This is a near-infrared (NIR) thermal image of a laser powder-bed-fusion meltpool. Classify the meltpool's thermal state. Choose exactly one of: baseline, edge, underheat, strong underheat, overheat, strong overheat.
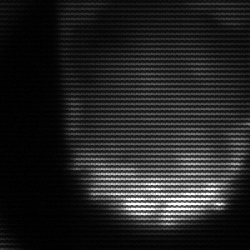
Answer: edge